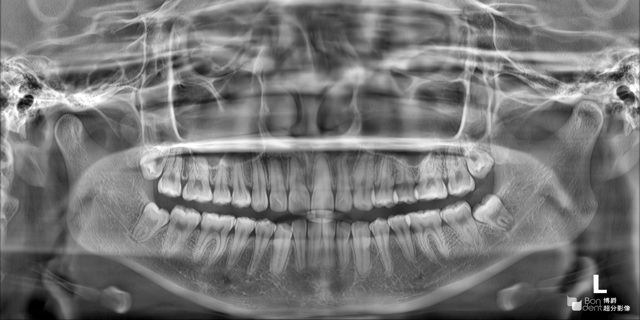
adult